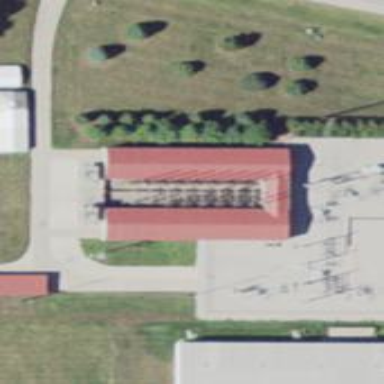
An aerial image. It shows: Generator for power supply.